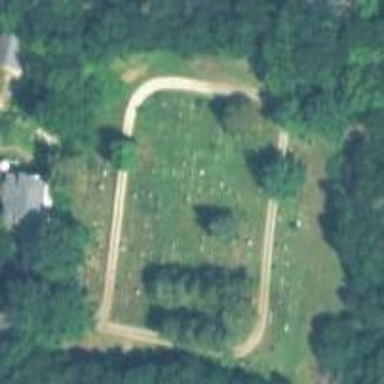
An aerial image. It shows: Cemetery.